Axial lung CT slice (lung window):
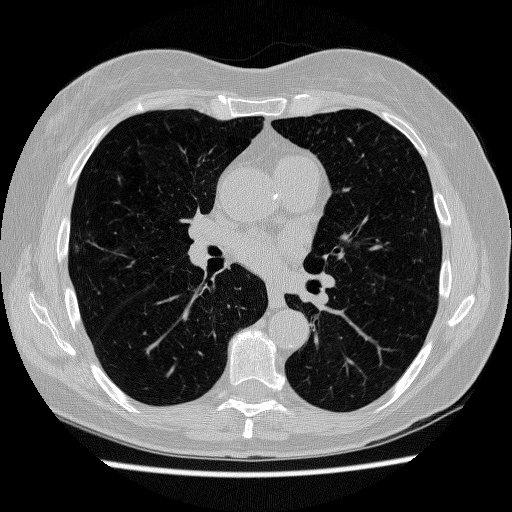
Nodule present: no